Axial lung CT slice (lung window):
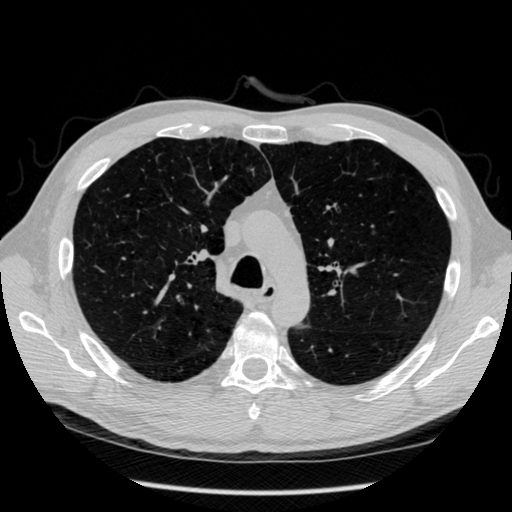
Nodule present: no